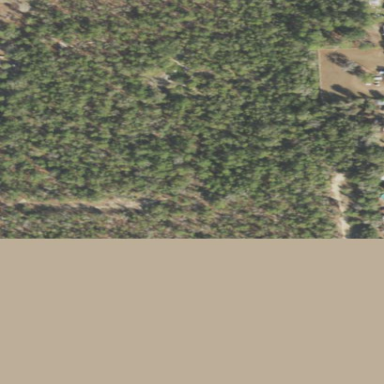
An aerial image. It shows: Mixed leaf woodland.